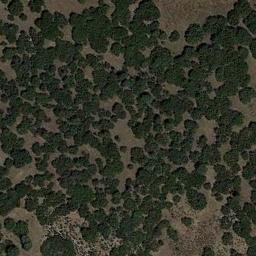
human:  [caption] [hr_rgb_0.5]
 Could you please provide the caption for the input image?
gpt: In this jungle, Only the little vegetation can be seen .

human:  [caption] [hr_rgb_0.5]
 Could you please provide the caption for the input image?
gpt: Chaparral is densely distributed on the sand .

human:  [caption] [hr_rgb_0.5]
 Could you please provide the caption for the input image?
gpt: The chaparral is consist of dense green bushes on the desert .

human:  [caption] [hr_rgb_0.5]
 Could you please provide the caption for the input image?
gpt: The chaparral is dense and even .

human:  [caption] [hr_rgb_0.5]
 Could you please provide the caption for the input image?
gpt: A lot of connected green chaparrals grow on the wasteland .